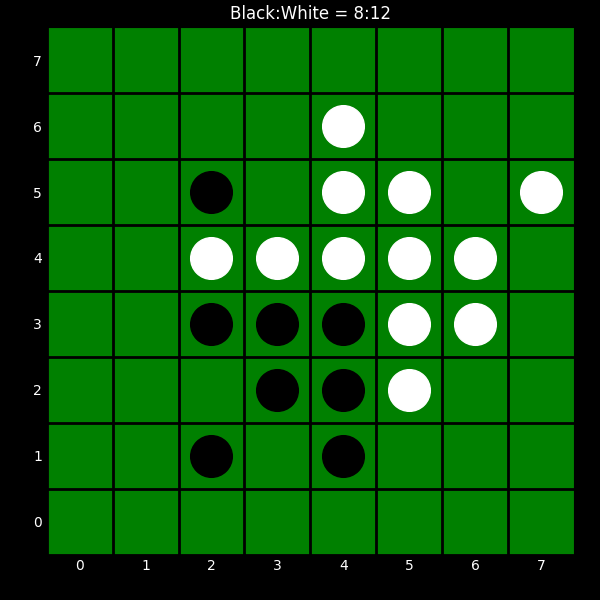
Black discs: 8
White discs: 12